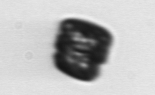
Label: Thalassiosira